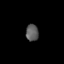
Tissue: skin
Cell type: Epithelial cells
Senescence score: 0.2664
Nuclear area (px): 207
Mean DAPI intensity: 92.198